Field crop: maize
Growth stage: 1
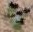
Species: chenopodium